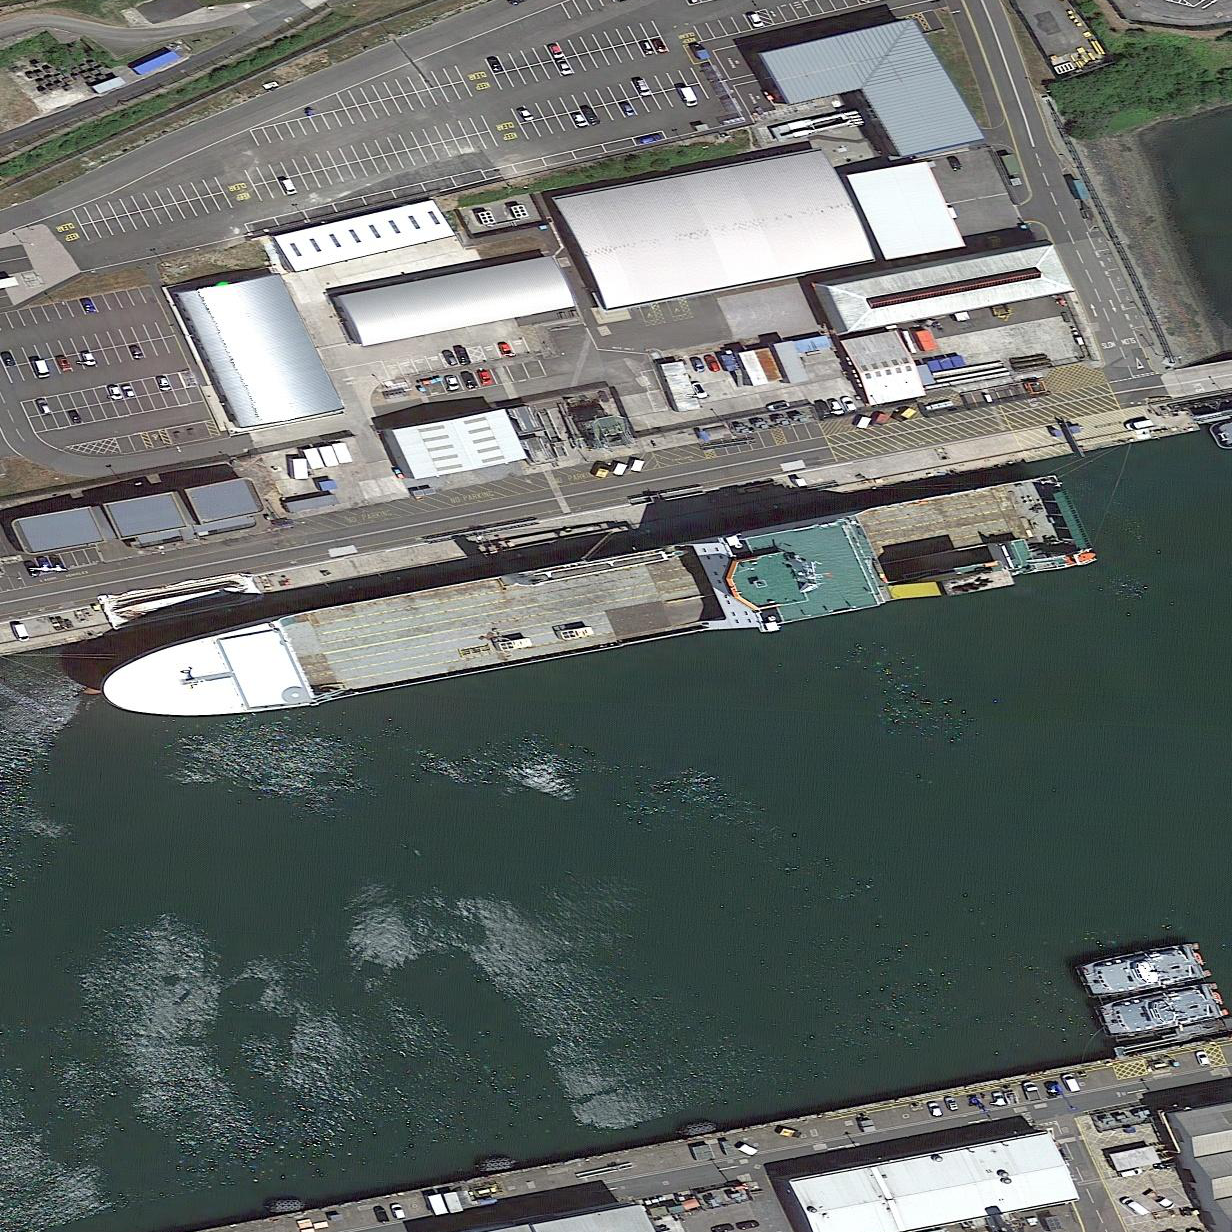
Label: civil